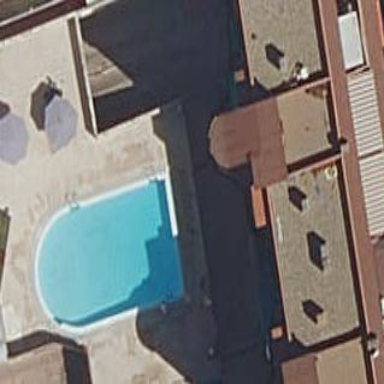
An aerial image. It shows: Swimming pool located in leisure land.